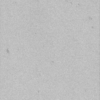
Label: not_dusty